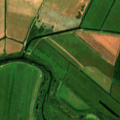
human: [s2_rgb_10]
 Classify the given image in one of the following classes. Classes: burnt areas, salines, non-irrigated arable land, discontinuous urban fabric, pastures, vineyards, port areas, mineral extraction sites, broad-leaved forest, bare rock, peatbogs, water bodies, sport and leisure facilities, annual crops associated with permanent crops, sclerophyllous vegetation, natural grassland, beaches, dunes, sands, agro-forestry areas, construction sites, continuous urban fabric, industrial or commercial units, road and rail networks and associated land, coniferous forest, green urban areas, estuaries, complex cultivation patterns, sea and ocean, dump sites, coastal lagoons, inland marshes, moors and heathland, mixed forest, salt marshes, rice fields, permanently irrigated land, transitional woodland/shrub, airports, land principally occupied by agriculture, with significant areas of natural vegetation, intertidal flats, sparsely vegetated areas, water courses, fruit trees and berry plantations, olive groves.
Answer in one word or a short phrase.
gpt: pastures, broad-leaved forest, water courses